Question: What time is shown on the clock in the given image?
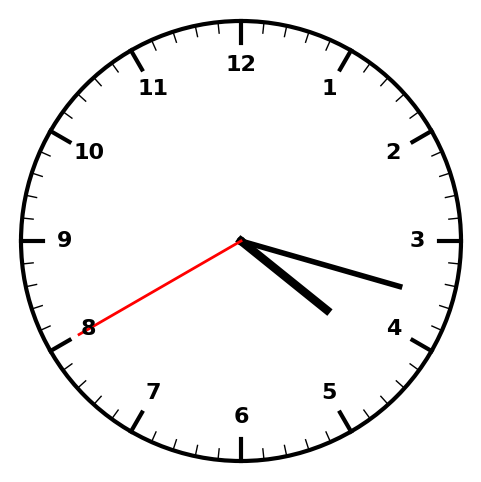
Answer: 04:17:40